Question: I am looking for the easiest, most maintainable way to do this:

These are text slugs that will be appended to certain images throughout the site. They all say this same thing, but the images are varied and come from a CMS.
I know how I would do it with the image set to position relative and a div with "there's a better way" in an absolutely positioned child div.
However, since that requires HTML added to every image that gets this treatment, I was looking for a way to do this with a css class using the :before pseudo element. So far, applying the class to a wrapping link has no effect:
'''
<a href="#" class="tabw"><img src="imagepath" alt=""></a>
.tabw img:before {
content: 'theres a better way';
color: red;
font-size: 18px;
}
'''
Is this sort of thing possible? Having the whole thing in CSS means all I have to do is have the CMS apply the class attribute when needed.
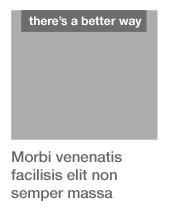
Answer: Yeah, '::before' and '::after' don't work on images. But you can apply them to the wrapper
link:
'''
a{
position: relative;
}
a, a > img{
display:inline-block;
}
a::before{
content: 'theres a better way';
position: absolute;
left: 0;
top: 0;
width: 80%;
height: 20px;
left: 10%;
background: #000;
opacity: 0.4;
color: red;
font-size: 18px;
}
'''
<URL>
If you want the text added in the HTML, you'll have to put a real element with it in your link (and apply the same rules to it, but without 'content')